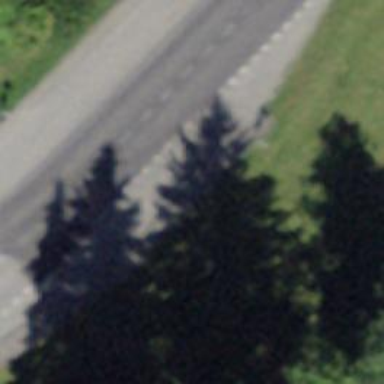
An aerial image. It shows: Bus stop along the road.